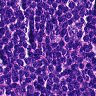
Metastatic tissue present: no